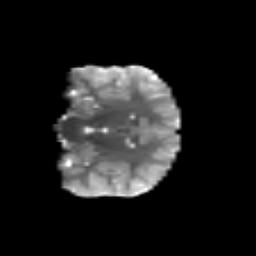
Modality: T2w
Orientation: coronal
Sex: male
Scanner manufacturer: siemens
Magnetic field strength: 3 T
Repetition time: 5 s
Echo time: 0.071 s